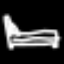
Label: bed